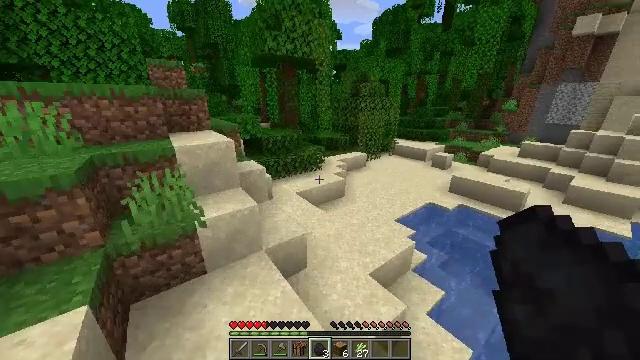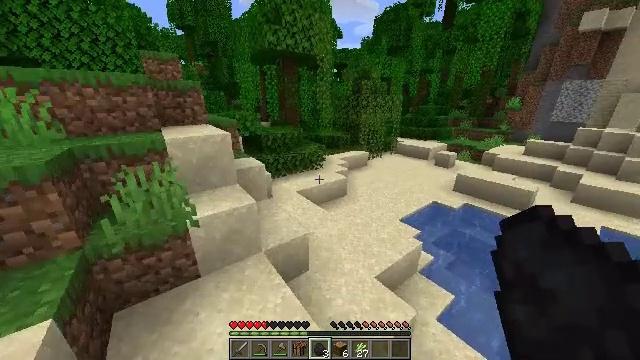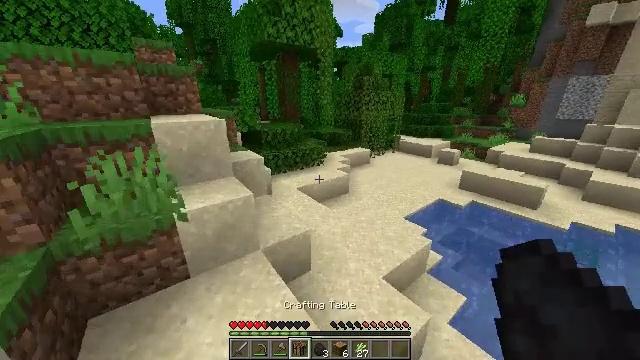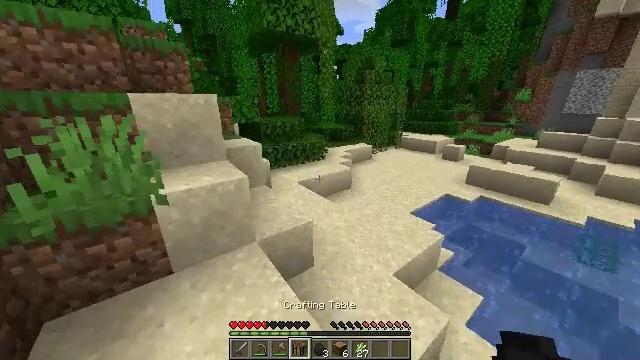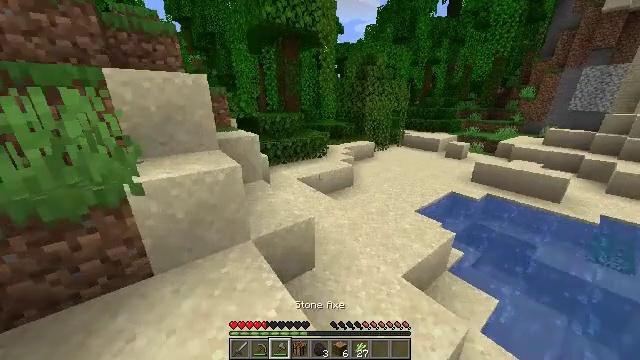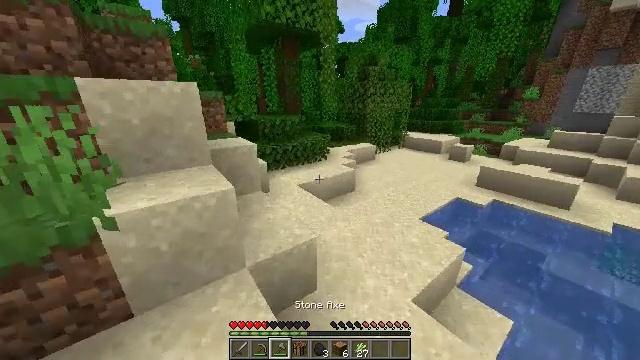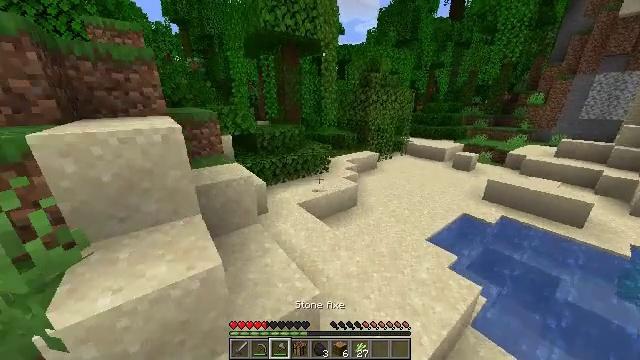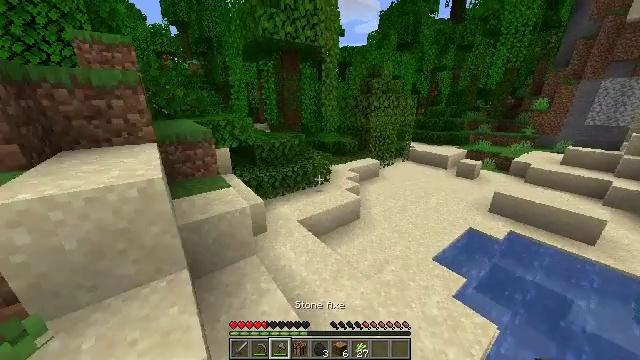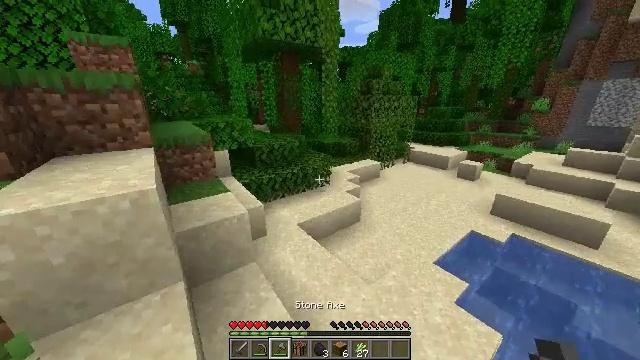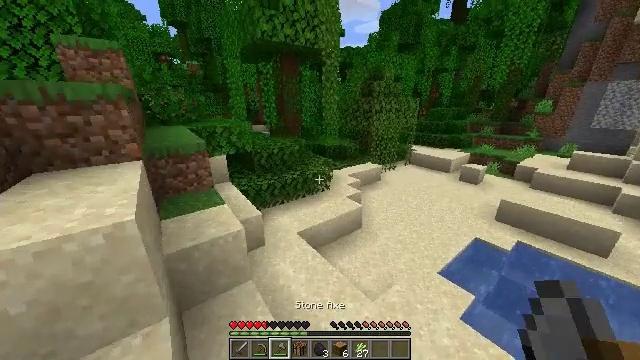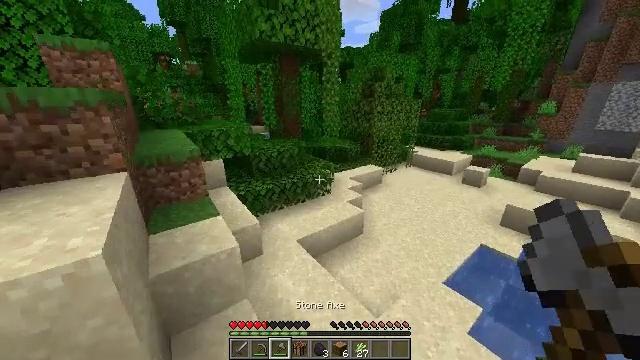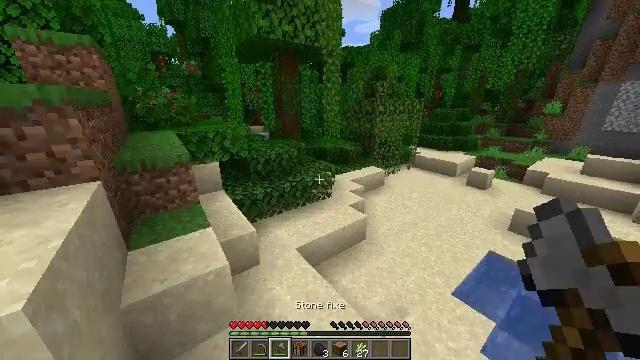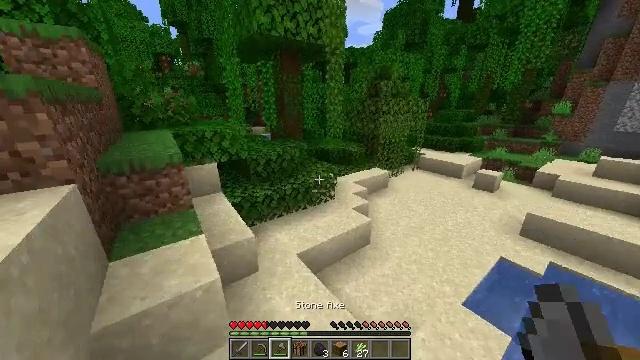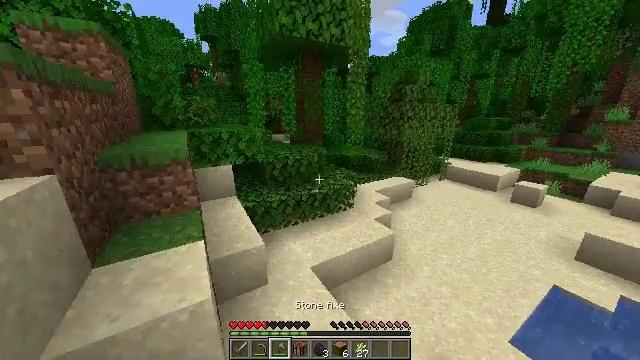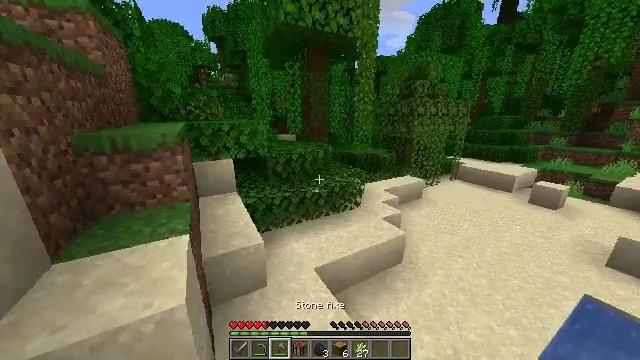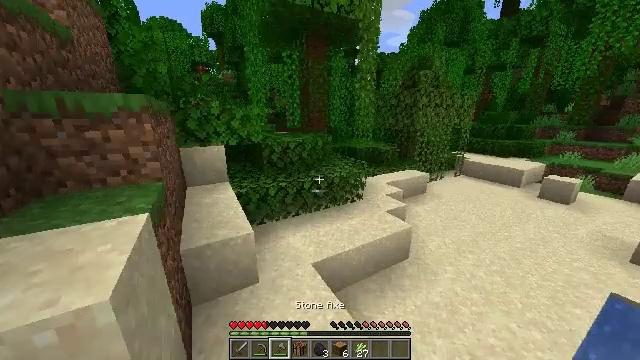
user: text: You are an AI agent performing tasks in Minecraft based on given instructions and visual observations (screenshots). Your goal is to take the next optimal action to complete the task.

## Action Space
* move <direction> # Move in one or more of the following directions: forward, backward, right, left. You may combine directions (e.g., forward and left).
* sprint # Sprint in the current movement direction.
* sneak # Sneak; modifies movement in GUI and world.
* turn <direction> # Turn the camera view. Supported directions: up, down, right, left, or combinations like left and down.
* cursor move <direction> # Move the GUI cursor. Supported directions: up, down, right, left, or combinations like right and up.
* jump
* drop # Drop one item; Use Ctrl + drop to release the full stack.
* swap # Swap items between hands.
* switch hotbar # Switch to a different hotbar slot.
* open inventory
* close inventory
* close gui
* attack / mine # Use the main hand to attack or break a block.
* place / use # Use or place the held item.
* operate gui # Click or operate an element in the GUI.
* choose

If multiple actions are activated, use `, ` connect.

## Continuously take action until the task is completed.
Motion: motion action
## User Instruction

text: Remove and gather vines.
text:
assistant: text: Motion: move forward, sprint, jump
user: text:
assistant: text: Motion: move forward, sprint, jump
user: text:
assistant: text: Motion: move forward, sprint, jump
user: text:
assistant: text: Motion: move forward, sprint, jump
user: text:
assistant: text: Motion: move forward, sprint, jump
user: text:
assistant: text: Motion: move forward, sprint, jump
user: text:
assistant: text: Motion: move forward, sprint, jump
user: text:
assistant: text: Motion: move forward, sprint, jump
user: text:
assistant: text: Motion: move forward, sprint, jump
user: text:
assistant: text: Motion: move forward, sprint, jump
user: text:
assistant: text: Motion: move forward, sprint, jump
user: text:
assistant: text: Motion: move forward, sprint, jump
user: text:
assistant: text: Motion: move forward, sprint, turn left and up, jump
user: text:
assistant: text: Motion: move forward, sprint, turn left, jump
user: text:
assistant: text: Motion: move forward, sprint, jump
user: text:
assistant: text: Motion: move forward, sprint, jump
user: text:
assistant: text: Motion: move forward, sprint, jump
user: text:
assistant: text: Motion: move forward, sprint, turn left, jump
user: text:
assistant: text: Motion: move forward, sprint, jump
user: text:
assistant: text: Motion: move forward, sprint, jump
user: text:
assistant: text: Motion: move forward, sprint, jump
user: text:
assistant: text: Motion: move forward, sprint, jump
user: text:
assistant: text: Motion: move forward, sprint, jump
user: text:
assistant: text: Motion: move forward, sprint, jump
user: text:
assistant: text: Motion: move forward, sprint, jump
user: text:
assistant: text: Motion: move forward, sprint, turn up, jump
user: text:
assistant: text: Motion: move forward, sprint, turn up, jump
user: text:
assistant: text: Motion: move forward and move right, sprint, turn left and up, jump
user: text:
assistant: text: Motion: move forward and move right, sprint, jump
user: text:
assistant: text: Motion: move forward and move right, sprint, turn left, jump